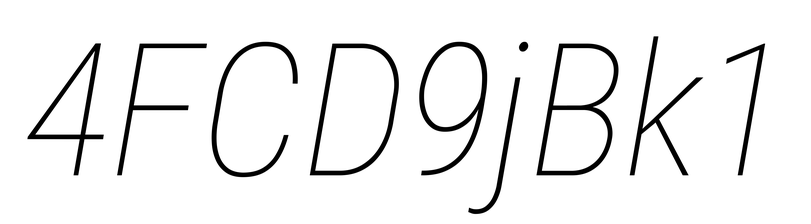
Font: Roboto-Italic_Condensed_Thin_Italic